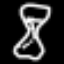
Label: hourglass